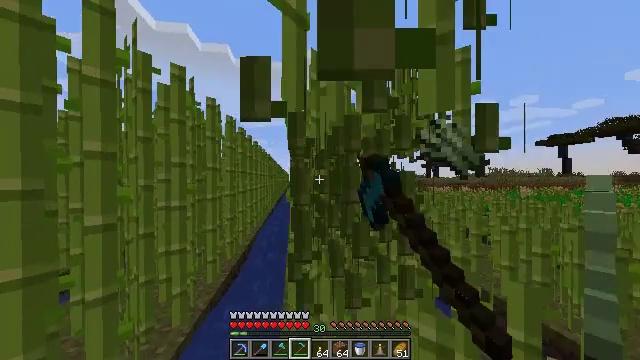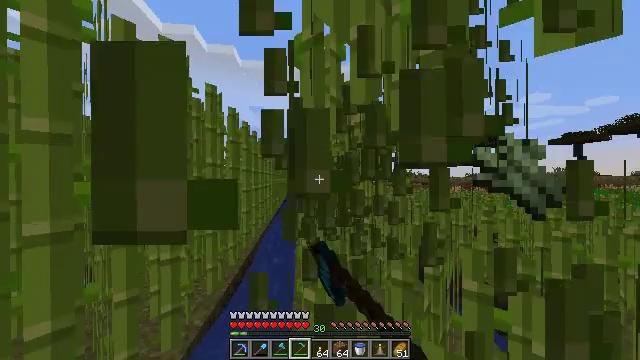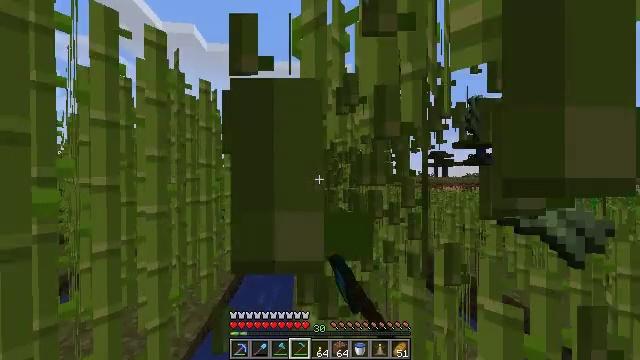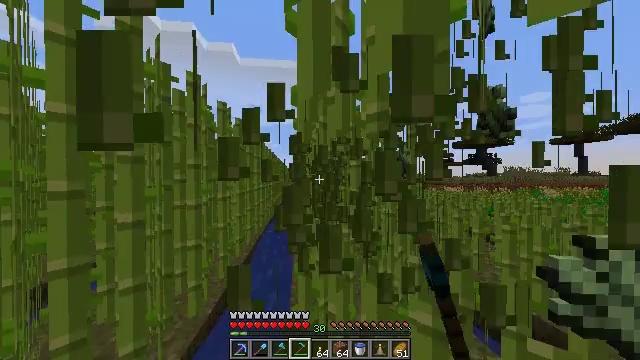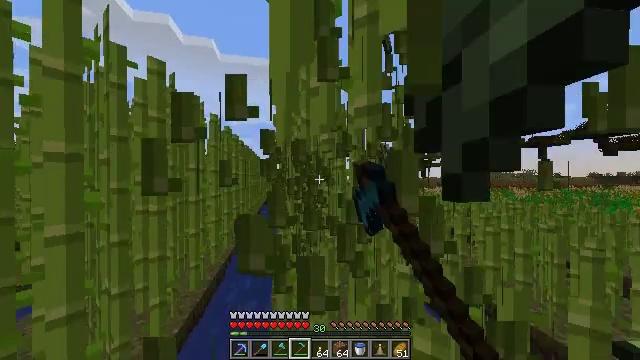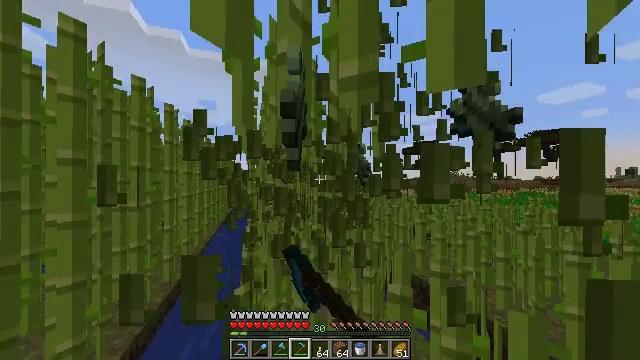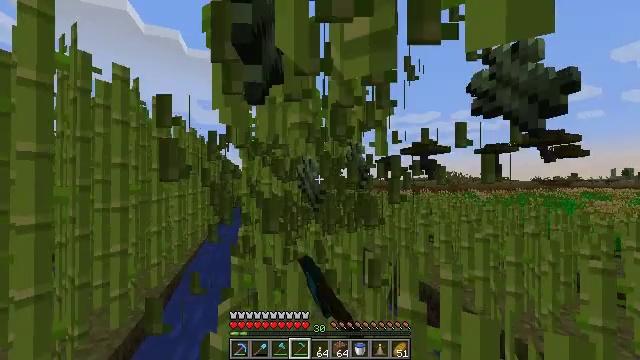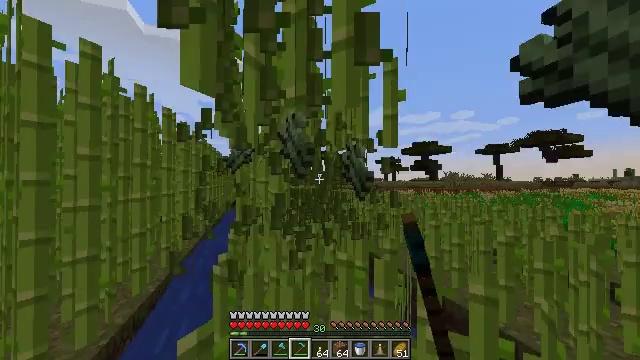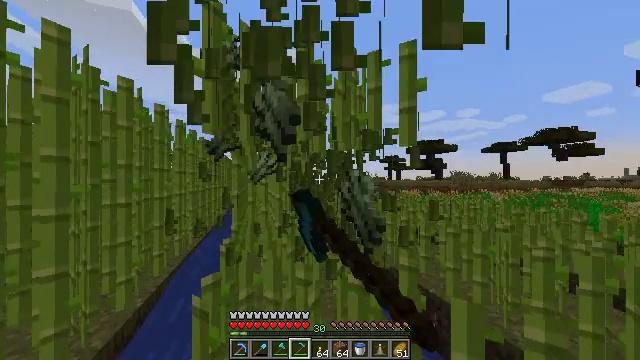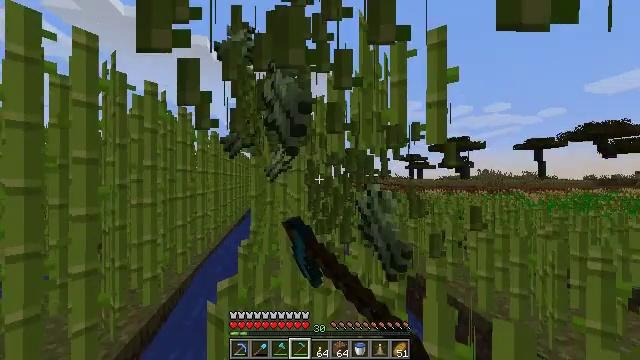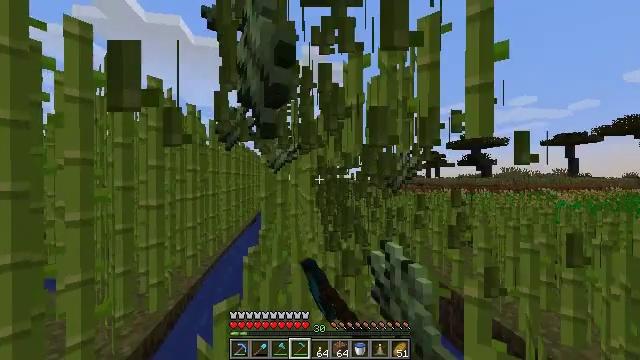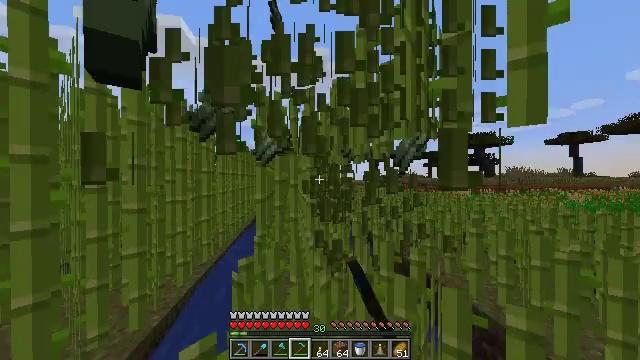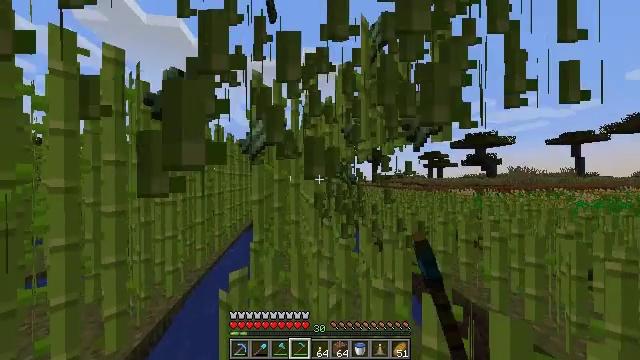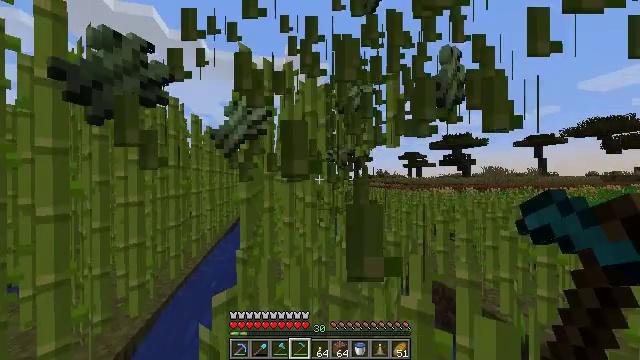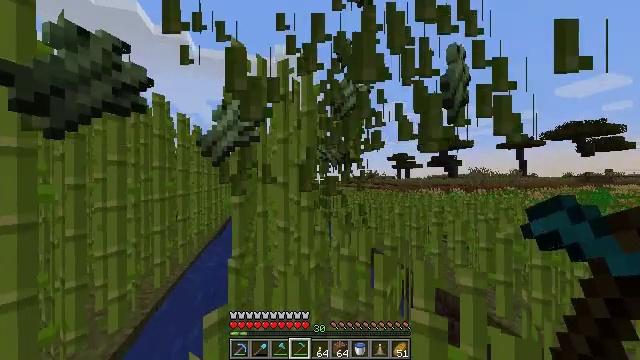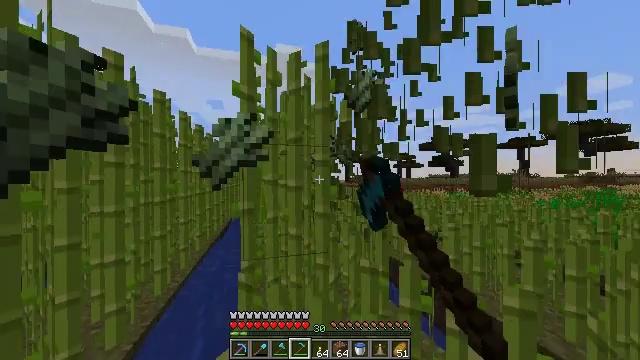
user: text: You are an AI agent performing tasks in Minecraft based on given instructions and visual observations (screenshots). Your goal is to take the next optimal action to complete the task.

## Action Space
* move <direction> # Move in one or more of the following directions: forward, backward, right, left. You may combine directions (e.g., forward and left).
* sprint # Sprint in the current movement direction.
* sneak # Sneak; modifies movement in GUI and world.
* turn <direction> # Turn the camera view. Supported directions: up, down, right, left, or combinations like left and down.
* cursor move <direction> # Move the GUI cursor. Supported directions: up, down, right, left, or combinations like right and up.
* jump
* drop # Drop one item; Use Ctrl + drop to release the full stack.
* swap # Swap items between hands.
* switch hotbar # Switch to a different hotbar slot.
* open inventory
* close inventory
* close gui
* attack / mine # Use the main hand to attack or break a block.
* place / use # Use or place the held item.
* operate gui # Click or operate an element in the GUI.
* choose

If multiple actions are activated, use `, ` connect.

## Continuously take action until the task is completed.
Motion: motion action
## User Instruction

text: Cut down the sugar cane stalks.
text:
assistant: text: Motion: move forward, sprint, turn left, attack / mine
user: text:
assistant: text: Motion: move forward, sprint, attack / mine
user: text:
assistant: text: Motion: move forward, sprint, attack / mine
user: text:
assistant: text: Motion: move forward, sprint, turn right, attack / mine
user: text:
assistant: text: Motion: move forward, sprint, turn right, attack / mine
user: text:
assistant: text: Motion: move forward, sprint, attack / mine
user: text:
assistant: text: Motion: move forward, sprint, attack / mine
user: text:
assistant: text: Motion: move forward, sprint, attack / mine
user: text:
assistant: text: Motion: move forward, sprint, turn left, attack / mine
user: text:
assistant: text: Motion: move forward, sprint, turn left, attack / mine
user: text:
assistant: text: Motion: move forward, sprint, attack / mine
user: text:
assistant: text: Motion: move forward and move left, sprint, attack / mine
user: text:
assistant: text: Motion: move forward and move left, sprint, turn right, attack / mine
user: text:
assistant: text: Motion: move forward and move left, sprint, turn right, attack / mine
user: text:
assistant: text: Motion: move forward and move left, sprint, attack / mine
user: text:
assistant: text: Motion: move forward, sprint, turn left, attack / mine
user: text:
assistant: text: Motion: move forward, sprint, turn left, attack / mine
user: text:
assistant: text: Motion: move forward, sprint, attack / mine
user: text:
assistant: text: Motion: move forward, sprint, attack / mine
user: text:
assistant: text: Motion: move forward, sprint, turn right, attack / mine
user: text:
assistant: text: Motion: move forward, sprint, turn right, attack / mine
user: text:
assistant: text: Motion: move forward, sprint, turn right, attack / mine
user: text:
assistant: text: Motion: move forward, sprint, attack / mine
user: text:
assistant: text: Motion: move forward, sprint, attack / mine
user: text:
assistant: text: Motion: move forward, sprint, turn left, attack / mine
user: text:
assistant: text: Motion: move forward and move left, sprint, turn left, attack / mine
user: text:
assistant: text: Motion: move forward and move left, sprint, turn left, attack / mine
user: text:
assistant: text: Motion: move forward and move left, sprint, attack / mine
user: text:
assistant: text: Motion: move forward and move left, sprint, attack / mine
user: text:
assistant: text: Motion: move forward, sprint, attack / mine